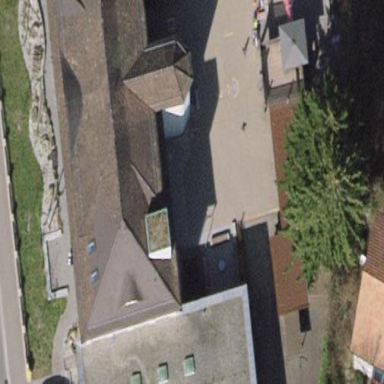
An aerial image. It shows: School building.